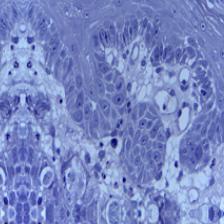
Diagnosis: Normal